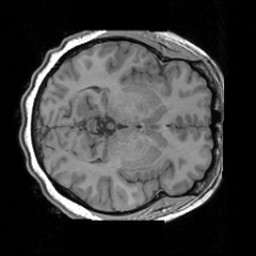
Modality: T1w
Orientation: axial
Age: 28
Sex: female
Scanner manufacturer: siemens
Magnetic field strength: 3 T
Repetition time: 1.63 s
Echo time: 0.00311 s